【题型】选择题　【知识点】平面几何　【难度】easy
\raggedright
\textbf{【变式2-2】}如图，$AB$是$\odot O$的弦，半径$OC \perp AB$，$AC \parallel OB$，则$\angle BOC$的度数为（\quad）

A. $30^\circ$ \hphantom{B. $45^\circ$} \hphantom{C. $60^\circ$} \hphantom{D. $75^\circ$}
B. $45^\circ$ \hphantom{C. $60^\circ$} \hphantom{D. $75^\circ$}
C. $60^\circ$ \hphantom{D. $75^\circ$}
D. $75^\circ$
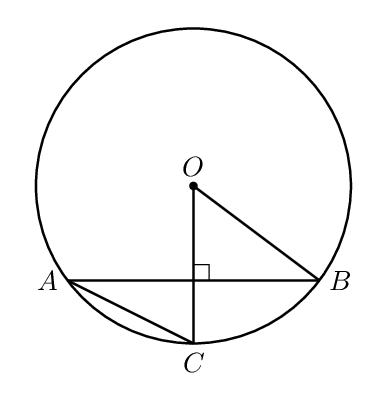
【解答】
\raggedright
\textbf{【答案】C}
\textbf{【分析】}本题考查了垂径定理、全等三角形的判定和性质、等边三角形的判定与性质．连接$BC$，利用全等三角形的性质证明$\triangle OBC$是等边三角形即可解决问题．
\textbf{【详解】}解：如图，连接$BC$，设$AB$交$OC$于$K$．

$\because OC \perp AB$，
$\therefore AK = BK$，
$\because AC \parallel OB$，
$\therefore \angle A = \angle OBK$，
$\because \angle AKC = \angle BKC$，
$\therefore \triangle AKC \cong \triangle BKO(\text{ASA})$，
$\therefore OK = KC$，
$\because BK \perp OC$，
$\therefore BO = BC$，
$\because OB = OC$，
$\therefore OB = OC = BC$，
$\therefore \triangle BOC$是等边三角形，
$\therefore \angle BOC = 60^\circ$，
故选：C．
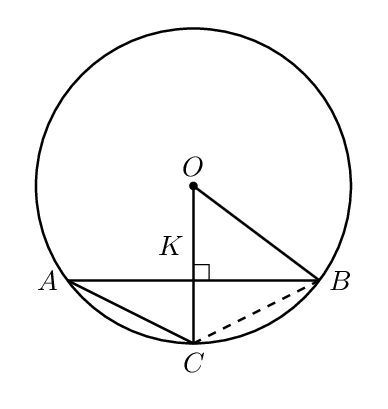